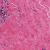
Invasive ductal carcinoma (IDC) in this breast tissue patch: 0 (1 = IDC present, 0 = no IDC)